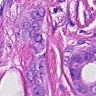
Metastatic tissue present: yes